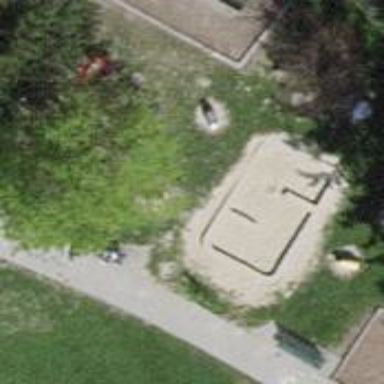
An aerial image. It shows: Playground area for leisure activities on the land.